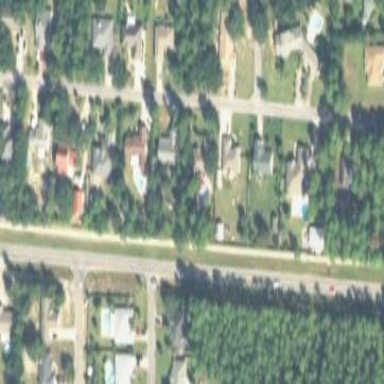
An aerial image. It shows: This residential area consists of single-family homes.